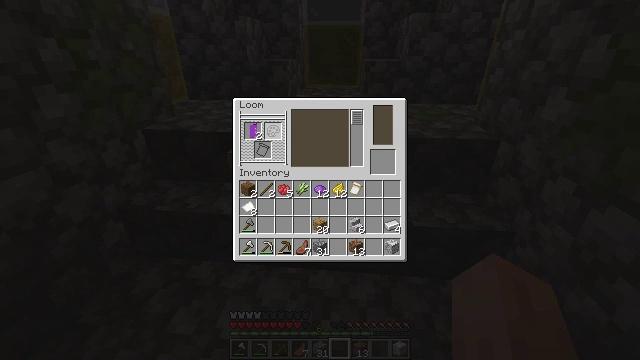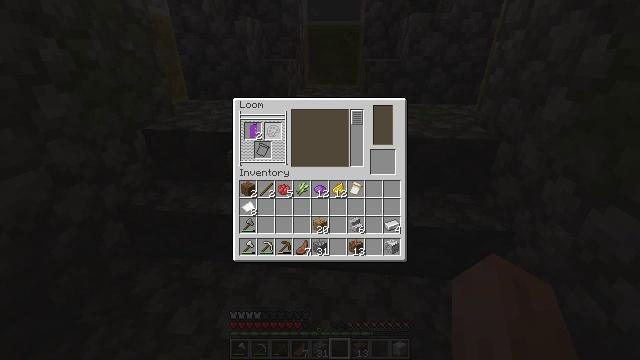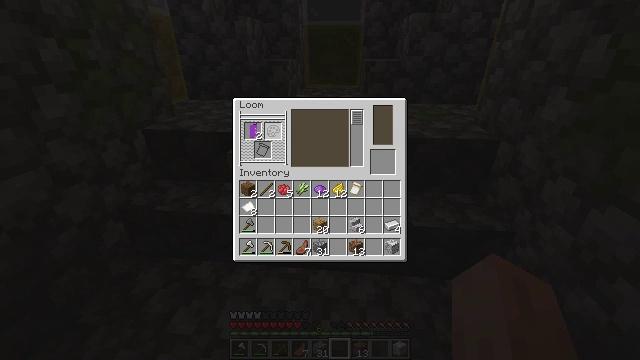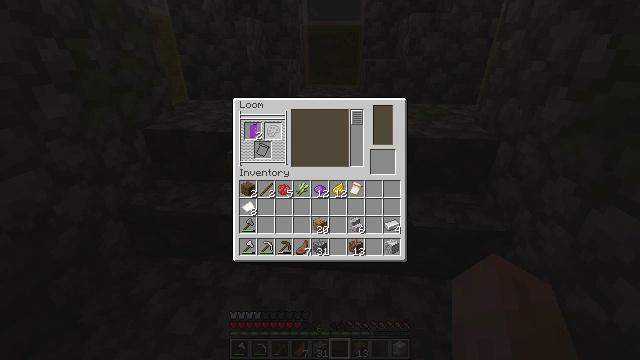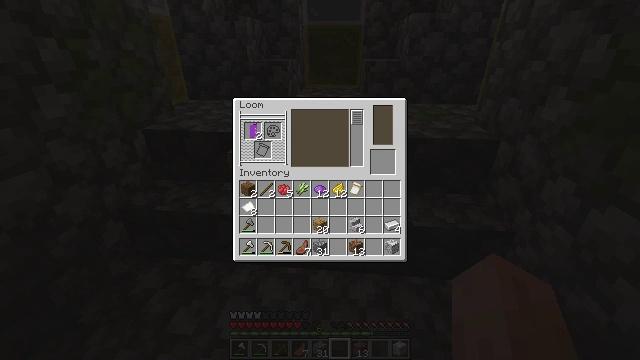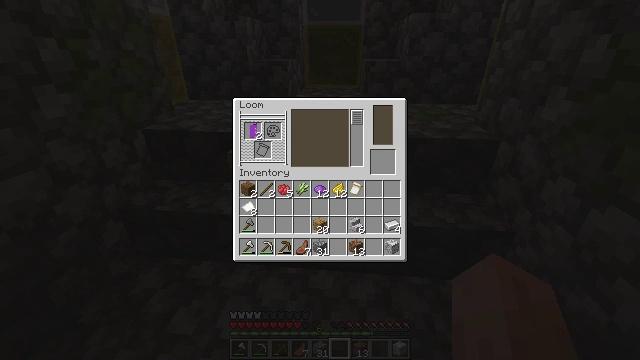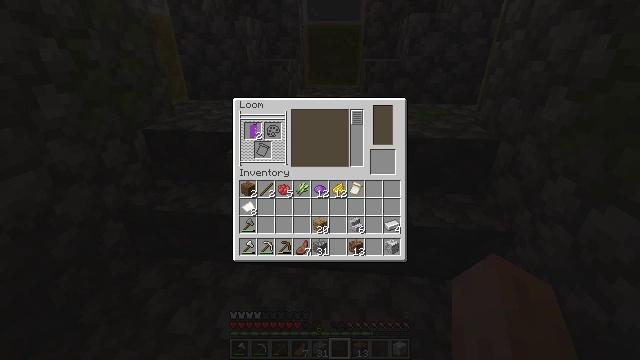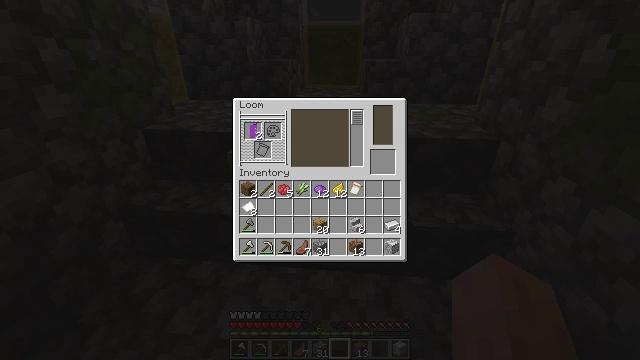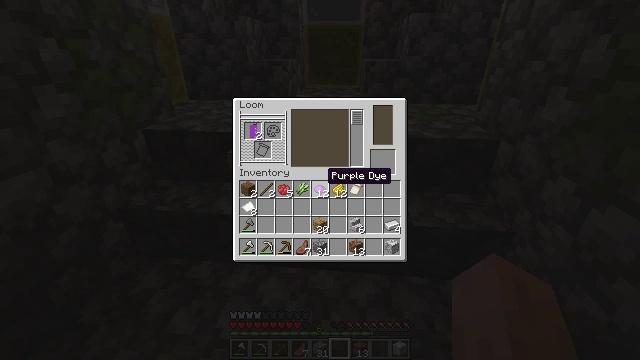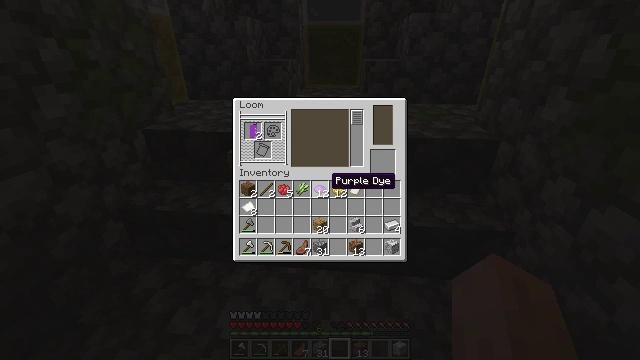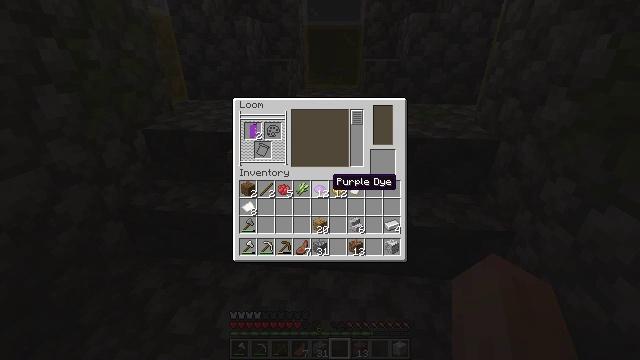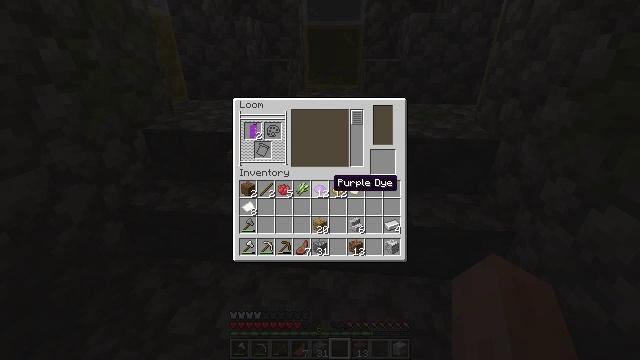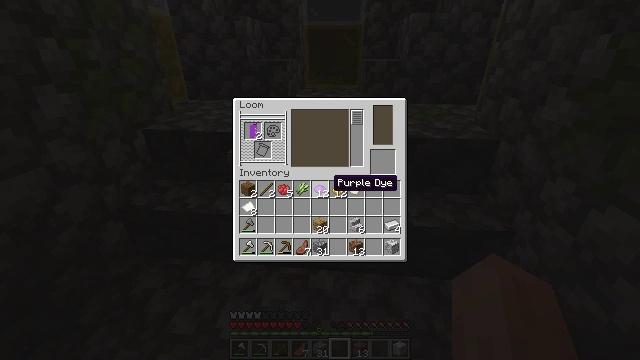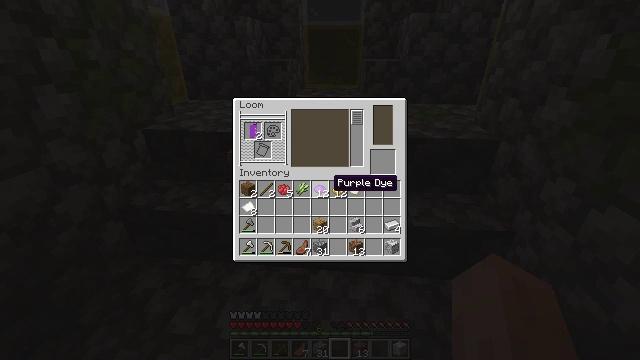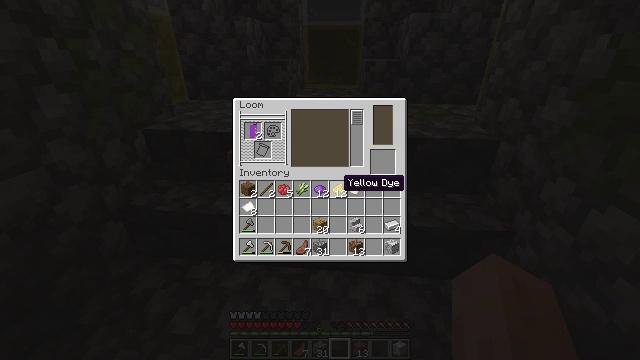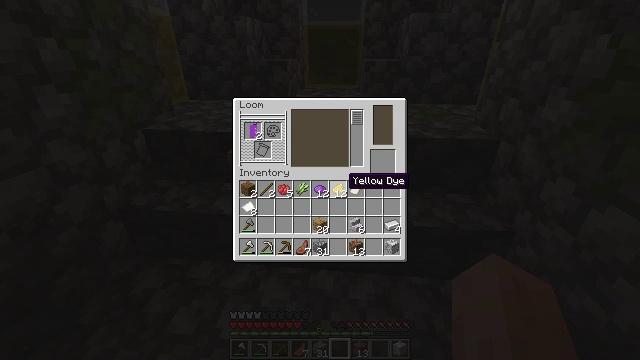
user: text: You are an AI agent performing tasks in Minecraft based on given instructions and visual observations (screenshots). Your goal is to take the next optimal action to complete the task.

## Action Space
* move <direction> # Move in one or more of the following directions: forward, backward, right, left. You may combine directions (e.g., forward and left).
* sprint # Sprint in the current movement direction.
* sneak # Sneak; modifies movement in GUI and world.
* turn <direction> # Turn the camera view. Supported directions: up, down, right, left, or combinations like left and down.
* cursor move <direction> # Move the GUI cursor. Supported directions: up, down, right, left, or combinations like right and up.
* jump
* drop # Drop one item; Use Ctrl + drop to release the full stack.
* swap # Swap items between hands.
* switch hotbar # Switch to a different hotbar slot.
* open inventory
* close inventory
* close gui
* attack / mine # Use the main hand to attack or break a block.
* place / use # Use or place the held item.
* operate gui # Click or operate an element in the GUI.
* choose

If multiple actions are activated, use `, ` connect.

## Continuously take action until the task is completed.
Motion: motion action
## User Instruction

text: Mine the loom block.
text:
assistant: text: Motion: sneak, operate gui
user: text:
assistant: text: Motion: sneak, operate gui
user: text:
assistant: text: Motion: sneak
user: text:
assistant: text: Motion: sneak, cursor move down
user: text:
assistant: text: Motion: sneak, cursor move right and down
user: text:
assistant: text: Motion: sneak, cursor move right and down
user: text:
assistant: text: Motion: sneak, cursor move down
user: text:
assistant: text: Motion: sneak, cursor move down
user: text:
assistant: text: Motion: sneak
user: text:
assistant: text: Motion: sneak
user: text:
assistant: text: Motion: sneak
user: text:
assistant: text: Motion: sneak
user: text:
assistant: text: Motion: sneak
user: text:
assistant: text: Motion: sneak, cursor move right
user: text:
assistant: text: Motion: sneak
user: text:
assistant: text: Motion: sneak, operate gui
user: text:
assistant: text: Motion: sneak, operate gui
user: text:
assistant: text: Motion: sneak, operate gui
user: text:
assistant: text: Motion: sneak
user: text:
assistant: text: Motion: sneak
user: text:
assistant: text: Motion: sneak, cursor move up
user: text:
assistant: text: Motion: sneak, cursor move up
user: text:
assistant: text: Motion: sneak
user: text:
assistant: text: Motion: no_op
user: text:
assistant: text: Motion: no_op
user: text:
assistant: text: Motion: no_op
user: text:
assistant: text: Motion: no_op
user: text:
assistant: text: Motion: no_op
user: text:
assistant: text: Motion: no_op
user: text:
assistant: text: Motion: no_op